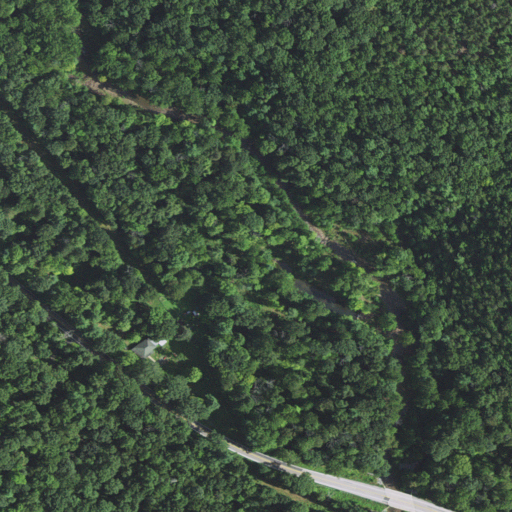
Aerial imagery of valley in Virginia named Chestnut Lick Hollow containing deciduous forest, mixed forest, open development, and medium intensity development